Question: I have a problem with a drop down navigation bar, when I define the position in css, the drop down nav is going behind the image. I hope you understand my issue. Please help me, and also sorry for the bad English.

'''
.img-slider-ul {
list-style: none;
margin: 0;
padding: 0;
height:350px;
overflow:hidden;
position:relative;
}
.img-slider-li {
position:absolute;
}
.img-slider{
border: 1px solid #000;
border-radius: 3px;
box-shadow: 0 0 5px 0 hsla(0,0%,30%, .3);
height:350px;
}
.img-slider-li:nth-child(4) {
animation: xfade 16s 0s infinite;
}
.img-slider-li:nth-child(3) {
animation: xfade 16s 4s infinite;
}
.img-slider-li:nth-child(2) {
animation: xfade 16s 8s infinite;
}
.img-slider-li:nth-child(1) {
animation: xfade 16s 12s infinite;
}
@keyframes xfade{
17% {
opacity:1;
}
25% {
opacity:0;
}
92% {
opacity:0;
}
}
'''
'''
<ul class="img-slider-ul">
<li class="img-slider-li"><img class="img-slider" title="" alt="css3" src="https://image.ibb.co/dnt83v/img01.png" /></li>
<li class="img-slider-li"><img class="img-slider" title="" alt="css3" src="https://image.ibb.co/iJuFiv/img02.png" /></li>
<li class="img-slider-li"><img class="img-slider" title="" alt="css3" src="https://image.ibb.co/nf8VGF/img03.png" /></li>
<li class="img-slider-li"><img class="img-slider" title="" alt="css3" src="https://preview.ibb.co/hJZ4bF/img04.png" /></li>
</ul>
'''
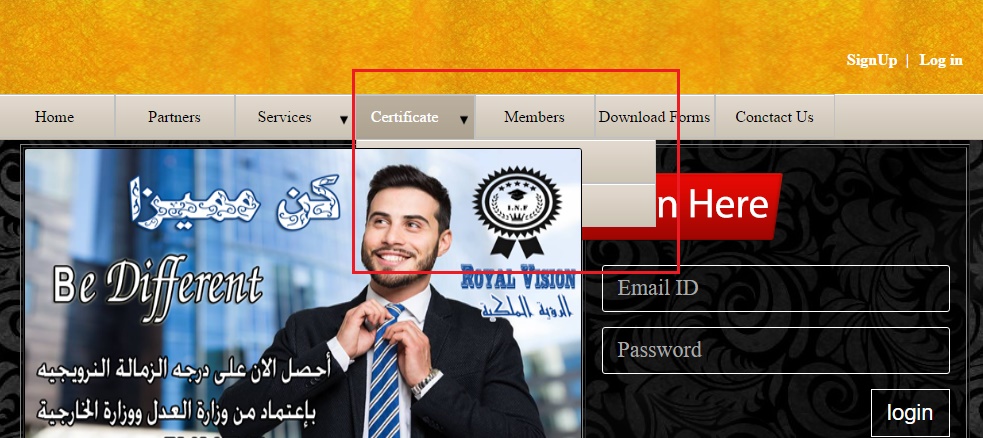
Answer: Add 'dropdown menu' Z-index should be high when compare to slider section
'''
.img-slider-ul {
list-style: none;
margin: 0;
padding: 0;
height:350px;
overflow:hidden;
position:relative;
z-index:99;
}
'''
for dropdown menu class add 'z-index:999;'